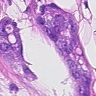
Metastatic tissue present: yes